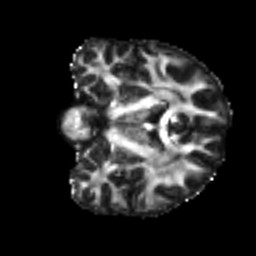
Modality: FA
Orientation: coronal
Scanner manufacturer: siemens
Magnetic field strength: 3 T
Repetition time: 4 s
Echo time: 0.0594 s